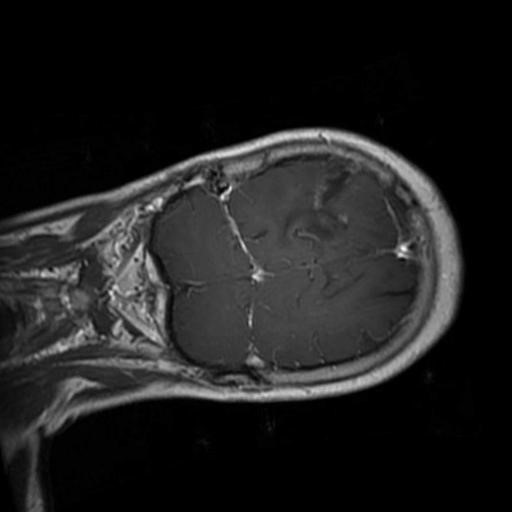
Label: brain_glioma